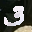
Label: 3